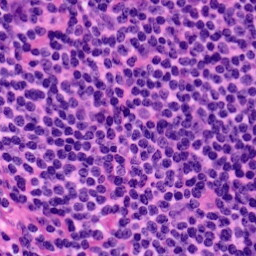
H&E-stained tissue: Pancreatic